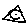
Label: triangle